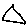
Label: triangle